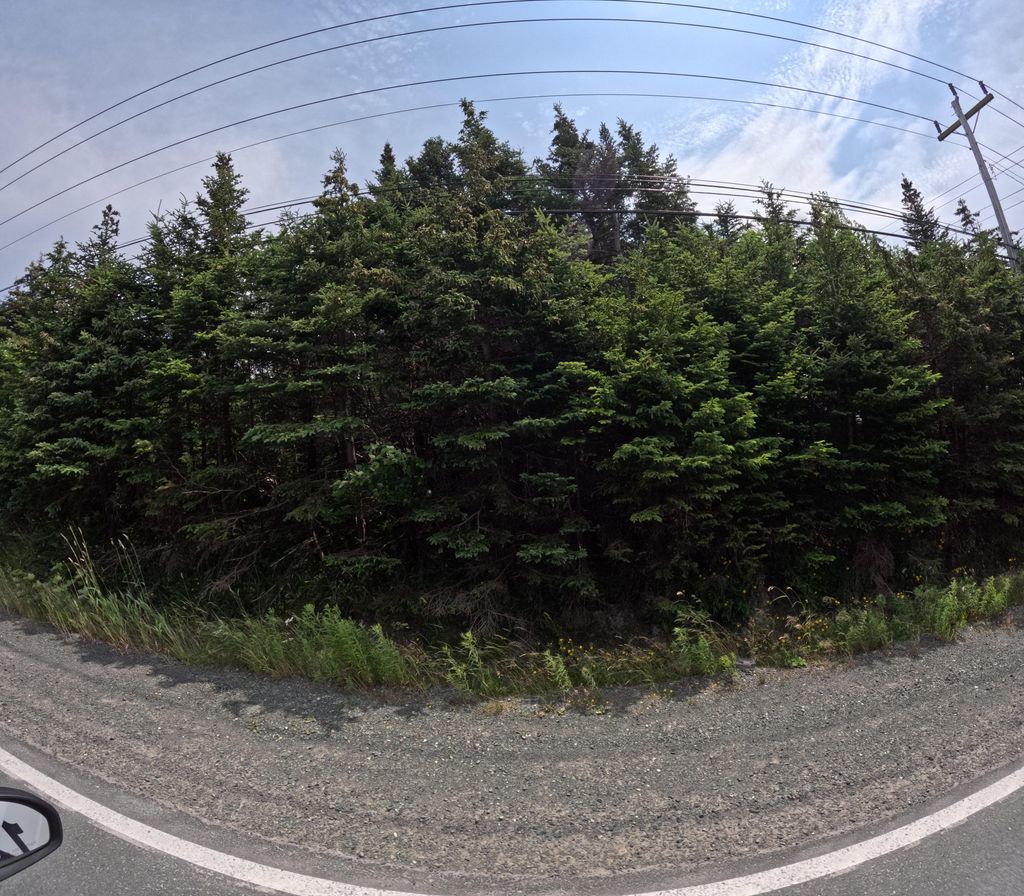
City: st_johns